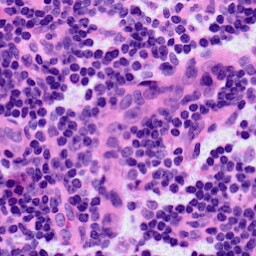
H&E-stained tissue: LymphNode